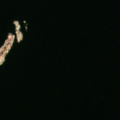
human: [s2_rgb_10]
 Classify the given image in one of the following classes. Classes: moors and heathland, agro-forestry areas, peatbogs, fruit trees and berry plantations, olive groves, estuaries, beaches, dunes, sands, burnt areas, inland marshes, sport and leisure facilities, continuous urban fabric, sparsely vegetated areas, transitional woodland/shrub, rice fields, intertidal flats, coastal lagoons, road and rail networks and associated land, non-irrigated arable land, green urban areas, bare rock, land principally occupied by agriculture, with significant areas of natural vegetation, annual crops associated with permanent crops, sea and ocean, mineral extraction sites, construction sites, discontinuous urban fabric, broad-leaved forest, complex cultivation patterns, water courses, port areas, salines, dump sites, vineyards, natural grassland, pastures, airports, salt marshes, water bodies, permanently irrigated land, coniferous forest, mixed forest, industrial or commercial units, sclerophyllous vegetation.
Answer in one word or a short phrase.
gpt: sea and ocean